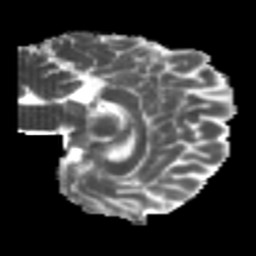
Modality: MD
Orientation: sagittal
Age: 25
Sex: female
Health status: healthy
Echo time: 0.074 s